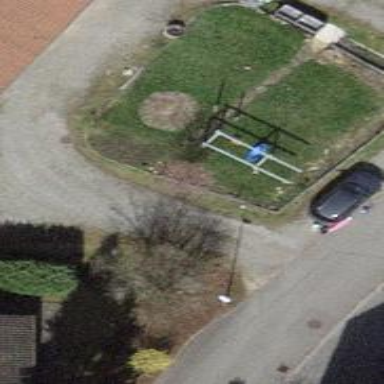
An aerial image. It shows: Garden that is leisure land.